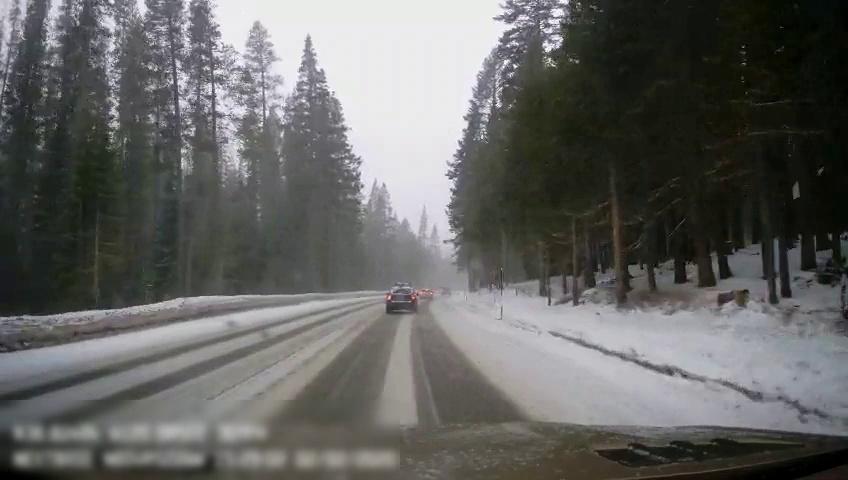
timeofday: Day
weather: Snowy
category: Drivable Space
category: Vehicles | Car
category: Vehicles | SUV